Interaction volume radius: 5 \u00c5
Interaction volume height: 25 \u00c5
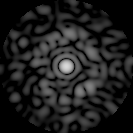
Disorder parameter: 0.8145